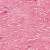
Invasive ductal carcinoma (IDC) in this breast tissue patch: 0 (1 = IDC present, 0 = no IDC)